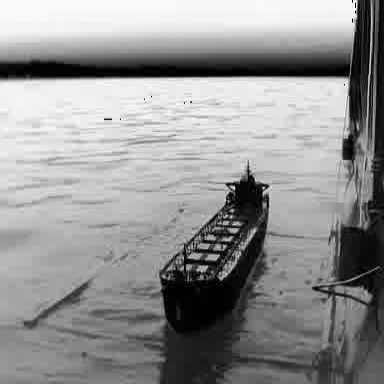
There is a liner in the infrared image.